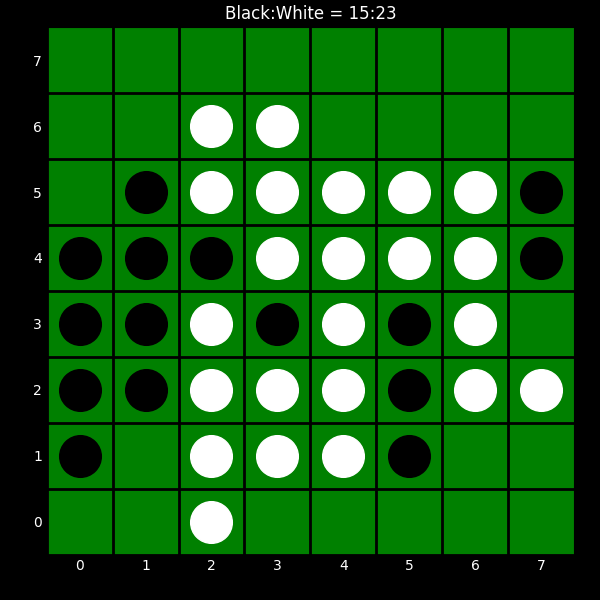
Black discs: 15
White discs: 23